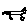
Label: cat